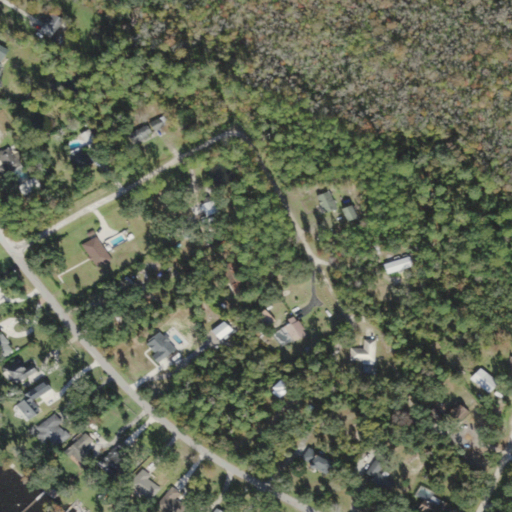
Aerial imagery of island in Florida named Jack Wright Island containing evergreen forest, open development, woody wetlands, low intensity development, mixed forest, herbaceous wetlands, medium intensity development, and open water